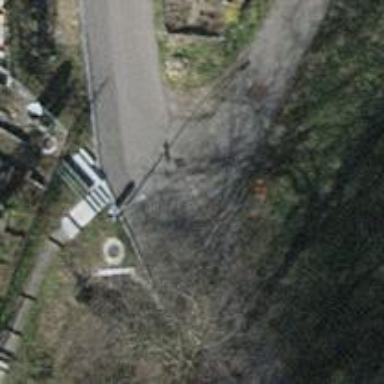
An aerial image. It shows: Marker pipeline supported by pole.